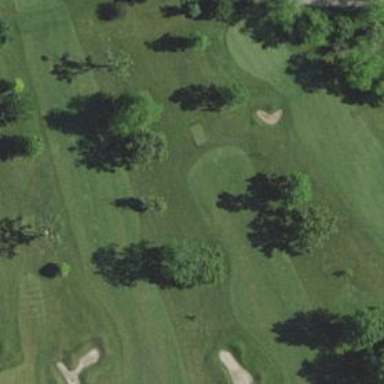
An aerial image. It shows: Golf fairway surrounded by grass.